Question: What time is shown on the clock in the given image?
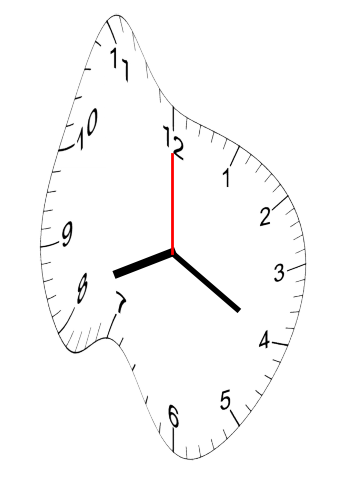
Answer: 08:20:00